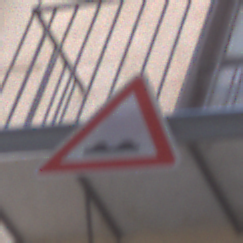
Verkehrszeichen: UnebeneFahrbahn
Umgebung: Outdoor, Urban
Tageszeit: MorningAfternoon
Wetter: PartlyCloudy
Licht: Natural
Jahreszeit: NotSpecified
Kontrast: MediumContrast